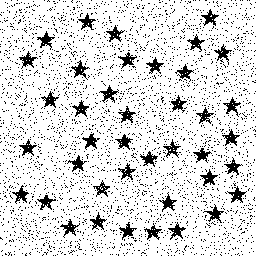
Squares: 0
Triangles: 0
Stars: 40
Total shapes: 40